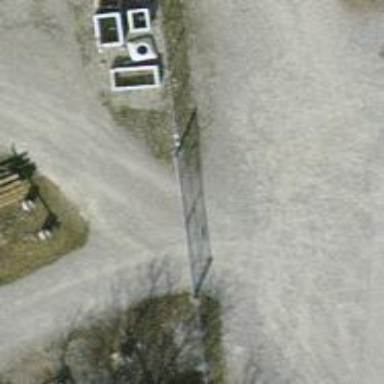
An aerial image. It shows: Gate.